Brain MRI, t1w sequence, axial 2D slice.
Patient: age 35, sex F, weight 78 kg, height 1.78 m
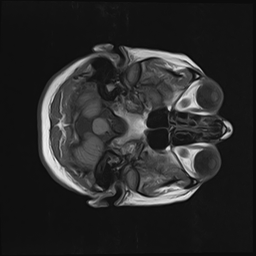